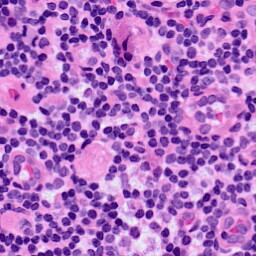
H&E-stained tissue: LymphNode